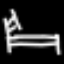
Label: bed